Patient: sex F, age 66
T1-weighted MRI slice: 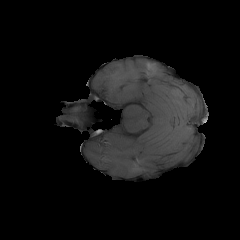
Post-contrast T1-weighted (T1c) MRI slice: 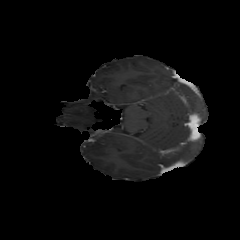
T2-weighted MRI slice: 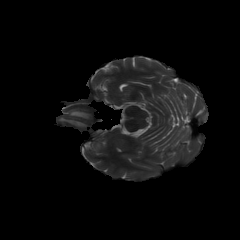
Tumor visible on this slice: no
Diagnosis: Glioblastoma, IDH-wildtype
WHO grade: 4